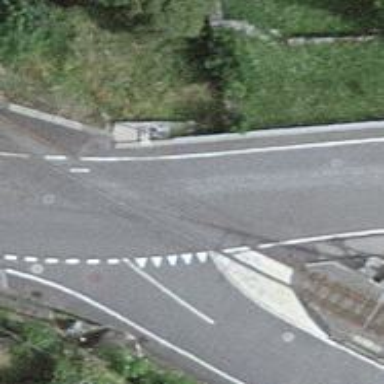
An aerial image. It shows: Railway level crossing.